Question: I have a bar chart in matplotlib like this:
'''
import numpy as np
import matplotlib.pyplot as plt
position = np.arange(6) + .5
plt.tick_params(axis = 'x', colors = '#072b57')
plt.tick_params(axis = 'y', colors = '#072b57')
rects = plt.bar(position, (0, 0, 0, 0, 0, 0), align = 'center', color = '#b8ff5c')
plt.xticks(position, ('A', 'B', 'C', 'D', 'E', 'F'))
plt.xlabel('X Axis', color = '#072b57')
plt.ylabel('Y Axis', color = '#072b57')
plt.title('My Chart', color = '#072b57')
plt.grid(True)
plt.show()
'''
and all the chart levels are at 0 now but I want to make each column in my chart grow from 0 with different speed until they all reach the maximum value which is for example 100.
For example in the middle of running the application the chart would be like this:

and the remaining columns still grow until they all reach the maximum value and then the program will finish.
Now I want to ask that is there anything in matplotlib to do this job?
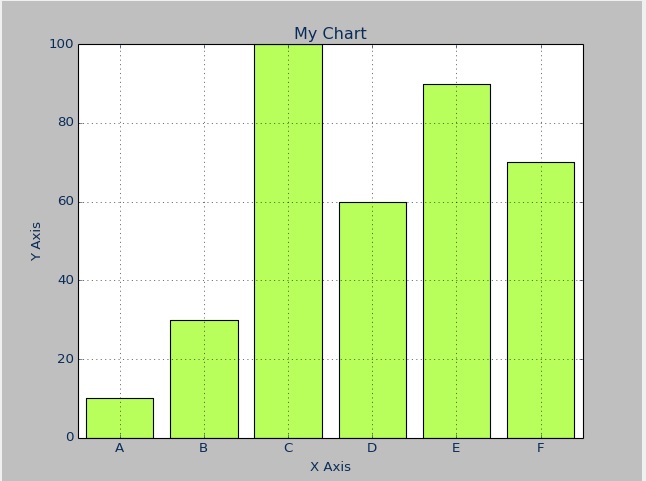
Answer: Yes, you can do animations in matplotlib, you need to use <URL> for an introduction. Next how could you do what you want:
'''
import numpy as np
import matplotlib.pyplot as plt
from matplotlib import animation
fig = plt.figure()
position = np.arange(6) + .5
plt.tick_params(axis = 'x', colors = '#072b57')
plt.tick_params(axis = 'y', colors = '#072b57')
speeds = [1, 2, 3, 4, 1, 2]
heights = [0, 0, 0, 0, 0, 0]
rects = plt.bar(position, heights, align = 'center', color = '#b8ff5c')
plt.xticks(position, ('A', 'B', 'C', 'D', 'E', 'F'))
plt.xlabel('X Axis', color = '#072b57')
plt.ylabel('Y Axis', color = '#072b57')
plt.title('My Chart', color = '#072b57')
plt.ylim((0,100))
plt.xlim((0,6))
plt.grid(True)
rs = [r for r in rects]
def init():
return rs
def animate(i):
global rs, heights
if all(map(lambda x: x==100, heights)):
heights = [0, 0, 0, 0, 0, 0]
else:
heights = [min(h+s,100) for h,s in zip(heights,speeds)]
for h,r in zip(heights,rs):
r.set_height(h)
return rs
anim = animation.FuncAnimation(fig, animate, init_func=init,frames=200, interval=20, blit=True)
plt.show()
'''